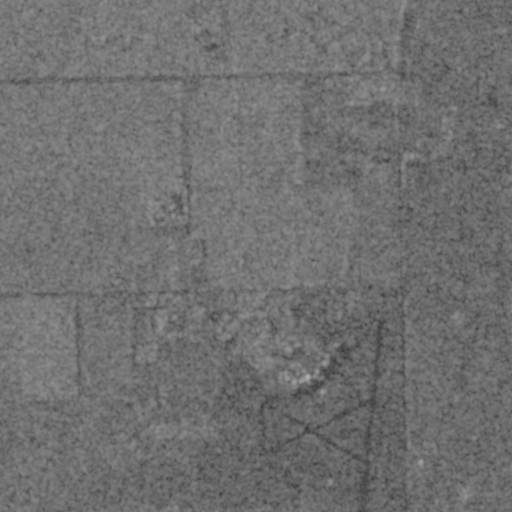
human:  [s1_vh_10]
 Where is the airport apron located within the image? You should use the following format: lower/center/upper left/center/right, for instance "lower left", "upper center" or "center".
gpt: The airport apron is located in the lower right of the image.
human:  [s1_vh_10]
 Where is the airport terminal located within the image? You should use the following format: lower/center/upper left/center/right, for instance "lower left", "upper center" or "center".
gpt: The airport terminal is located in the lower center of the image.
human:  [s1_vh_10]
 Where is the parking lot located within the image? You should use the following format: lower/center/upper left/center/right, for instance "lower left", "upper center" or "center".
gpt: The parking lot is located in the lower center of the image.
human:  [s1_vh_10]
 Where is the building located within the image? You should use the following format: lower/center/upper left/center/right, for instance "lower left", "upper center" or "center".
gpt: There is no building in the image.

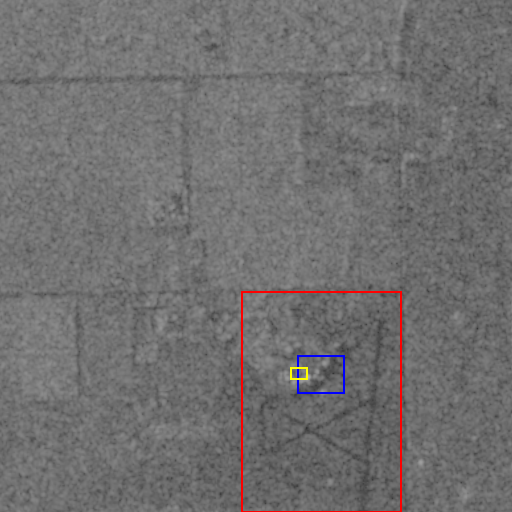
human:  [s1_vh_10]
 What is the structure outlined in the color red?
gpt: The structure outlined in red is an airport.
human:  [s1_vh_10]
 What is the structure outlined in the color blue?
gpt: The structure outlined in blue is an airport apron.
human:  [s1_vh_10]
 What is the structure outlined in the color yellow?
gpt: The structure outlined in yellow is a parking lot.
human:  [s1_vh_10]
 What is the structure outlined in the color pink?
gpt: There is no pink outline.